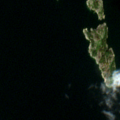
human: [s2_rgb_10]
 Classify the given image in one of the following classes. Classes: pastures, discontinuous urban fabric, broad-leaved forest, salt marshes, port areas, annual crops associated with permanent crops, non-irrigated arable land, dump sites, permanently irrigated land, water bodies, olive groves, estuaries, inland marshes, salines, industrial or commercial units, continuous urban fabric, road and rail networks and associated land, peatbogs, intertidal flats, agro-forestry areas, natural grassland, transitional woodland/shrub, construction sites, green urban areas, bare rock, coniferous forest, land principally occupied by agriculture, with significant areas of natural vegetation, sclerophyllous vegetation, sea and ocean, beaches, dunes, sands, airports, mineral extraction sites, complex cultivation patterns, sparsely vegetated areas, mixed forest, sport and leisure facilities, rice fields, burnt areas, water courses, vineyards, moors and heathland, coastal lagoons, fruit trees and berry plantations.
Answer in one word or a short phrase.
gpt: sea and ocean